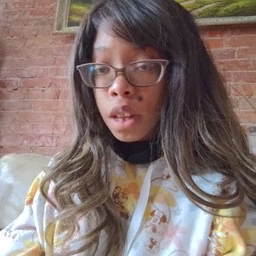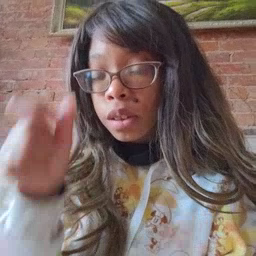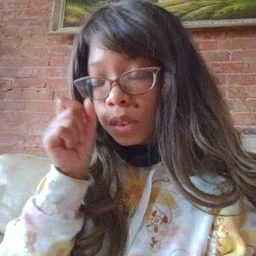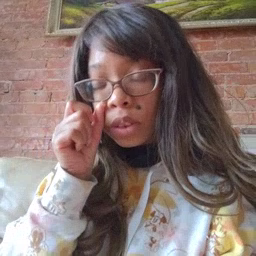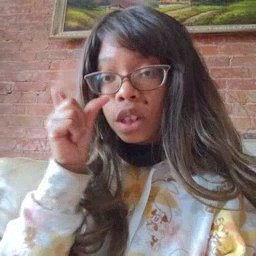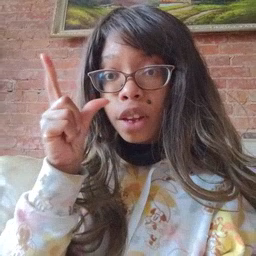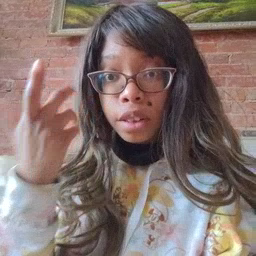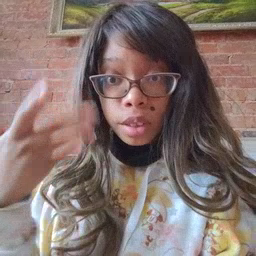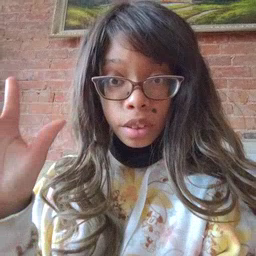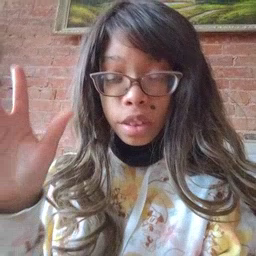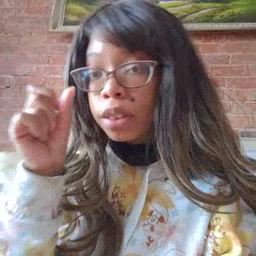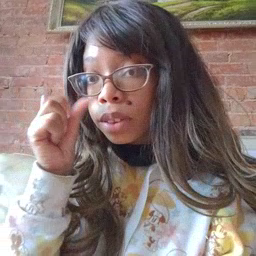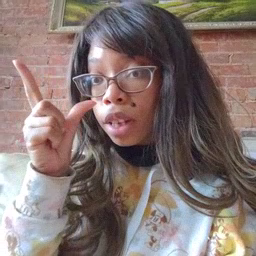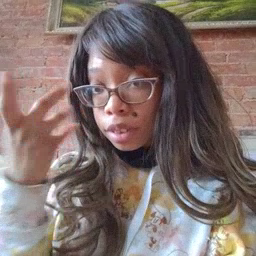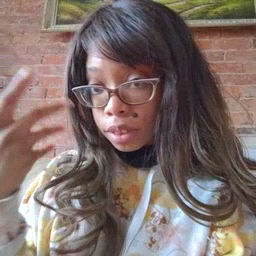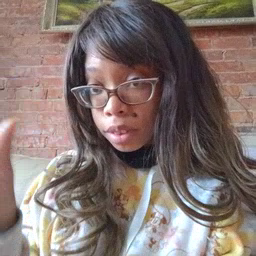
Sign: awake